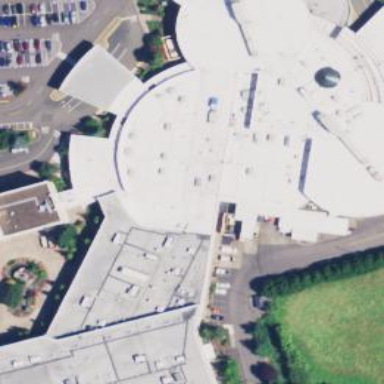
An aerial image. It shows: Building that serves as casino.